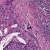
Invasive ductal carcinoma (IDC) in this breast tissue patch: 0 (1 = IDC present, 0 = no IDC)